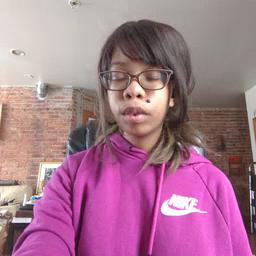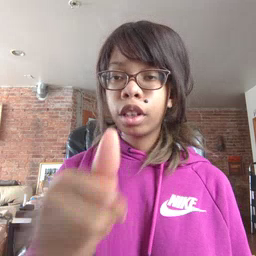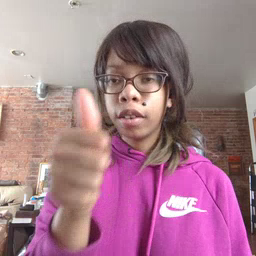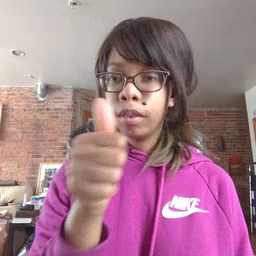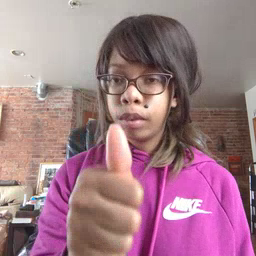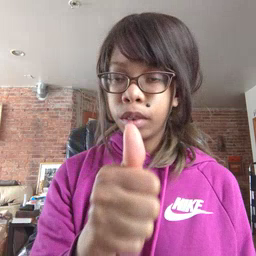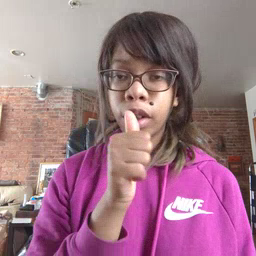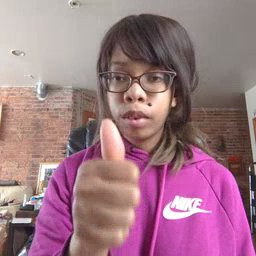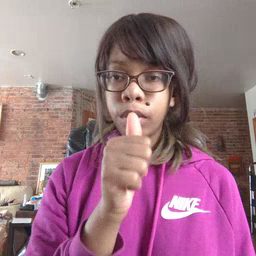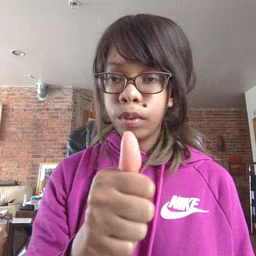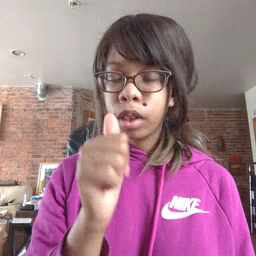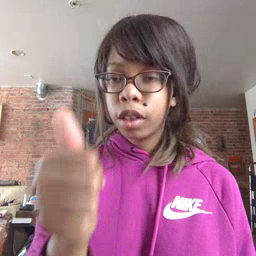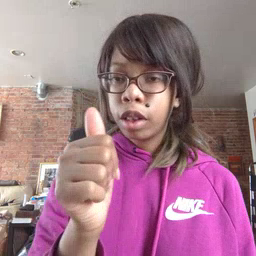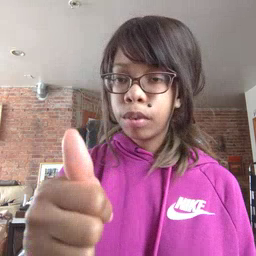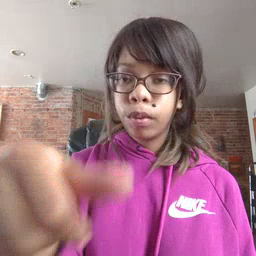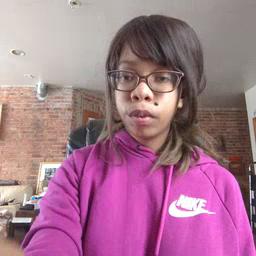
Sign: yourself